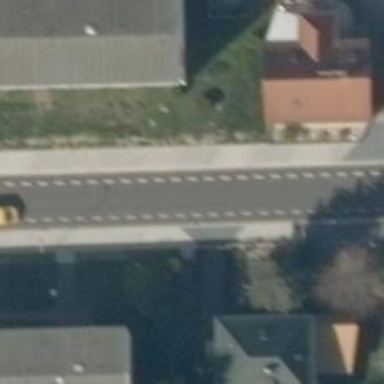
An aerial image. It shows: Tertiary road with asphalt surface.